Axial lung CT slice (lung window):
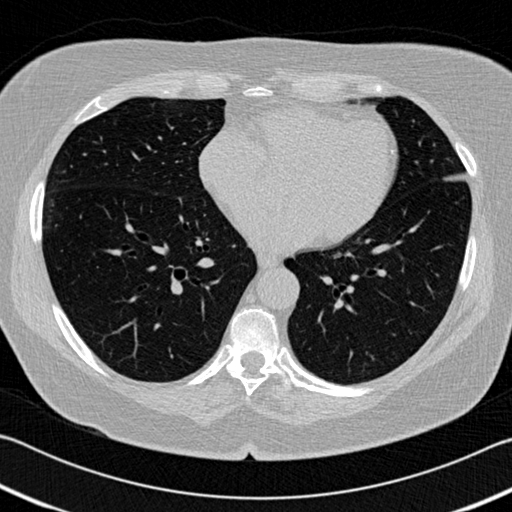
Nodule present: no